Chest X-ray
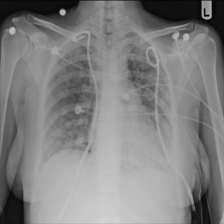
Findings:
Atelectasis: negative
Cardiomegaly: negative
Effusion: negative
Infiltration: negative
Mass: negative
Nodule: negative
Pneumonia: negative
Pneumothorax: positive
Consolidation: negative
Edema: negative
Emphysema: negative
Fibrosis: negative
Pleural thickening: negative
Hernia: negative